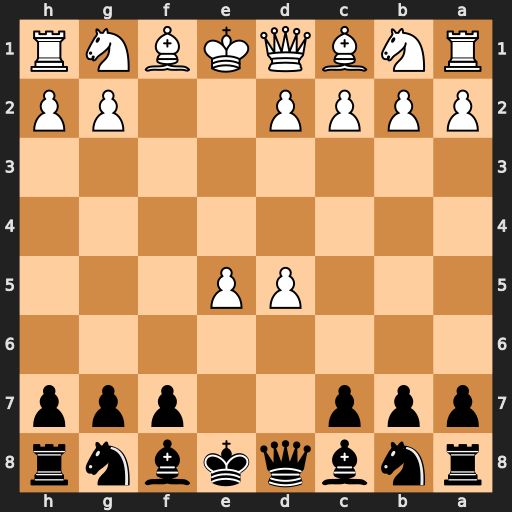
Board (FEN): rnbqkbnr/ppp2ppp/8/3PP3/8/8/PPPP2PP/RNBQKBNR
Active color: b
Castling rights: KQkq
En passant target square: -
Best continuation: Qh4+ g3 Qe4+ Qe2 Qxh1 Qg2 Qxg2